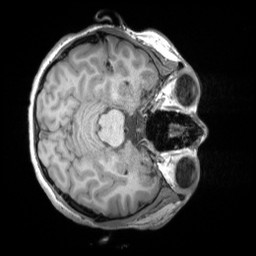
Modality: T1w
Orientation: axial
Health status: healthy